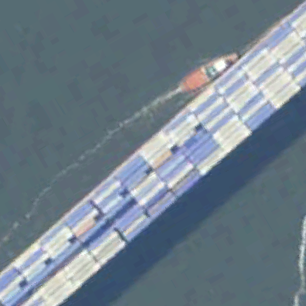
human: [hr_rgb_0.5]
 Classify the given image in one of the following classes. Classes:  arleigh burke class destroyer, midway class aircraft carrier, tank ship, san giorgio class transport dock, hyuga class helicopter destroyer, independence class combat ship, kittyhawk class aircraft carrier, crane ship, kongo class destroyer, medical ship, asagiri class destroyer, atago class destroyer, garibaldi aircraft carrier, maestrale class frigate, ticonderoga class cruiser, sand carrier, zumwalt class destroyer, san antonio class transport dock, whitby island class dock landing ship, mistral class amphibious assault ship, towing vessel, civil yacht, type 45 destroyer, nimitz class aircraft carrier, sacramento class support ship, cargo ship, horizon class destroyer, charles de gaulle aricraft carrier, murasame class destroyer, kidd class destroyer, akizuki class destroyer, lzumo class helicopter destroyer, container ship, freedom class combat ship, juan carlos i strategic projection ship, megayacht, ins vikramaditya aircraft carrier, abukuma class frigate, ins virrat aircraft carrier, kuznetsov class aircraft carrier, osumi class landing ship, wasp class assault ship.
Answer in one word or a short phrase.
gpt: Container ship